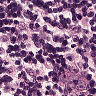
Metastatic tissue present: no